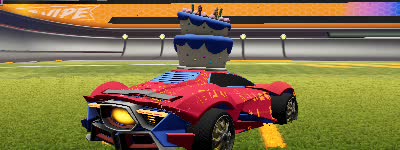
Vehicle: werewolf